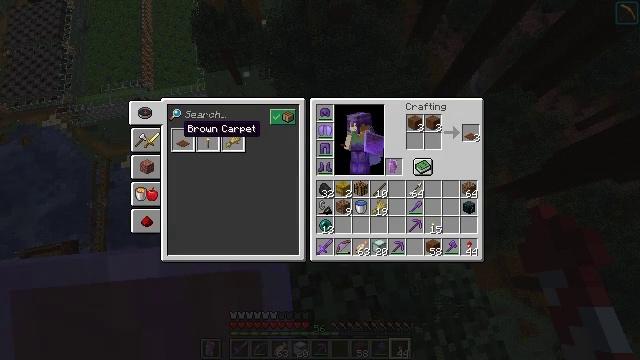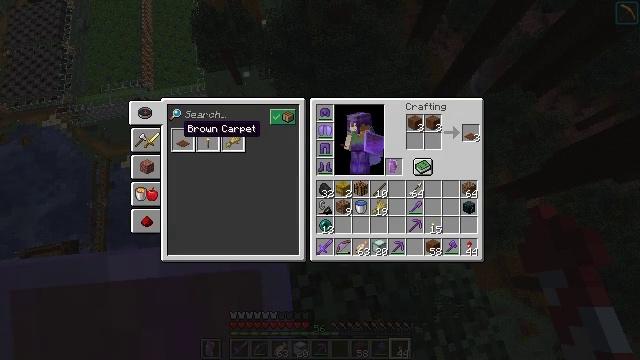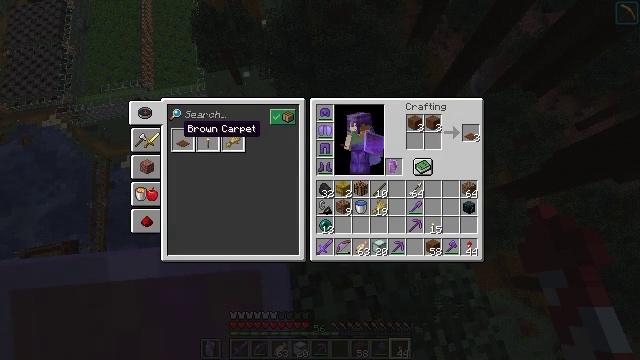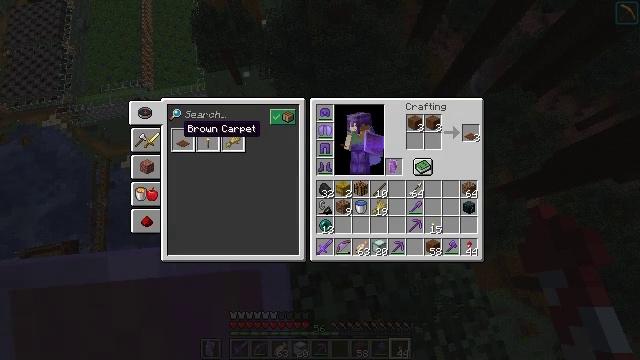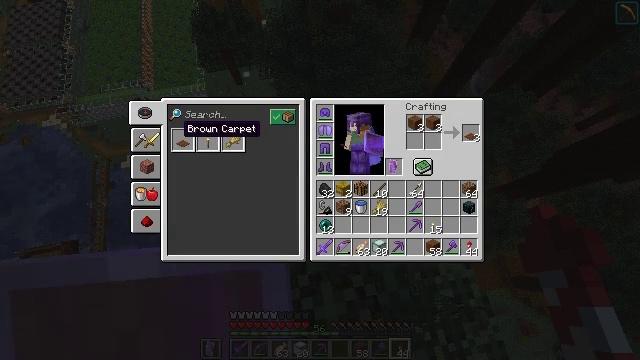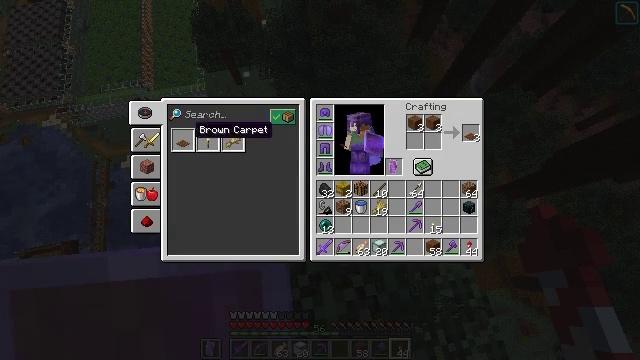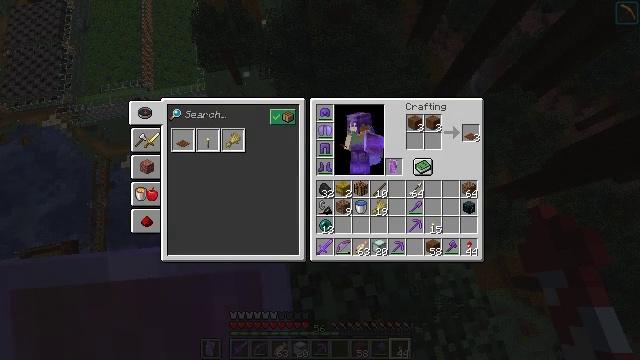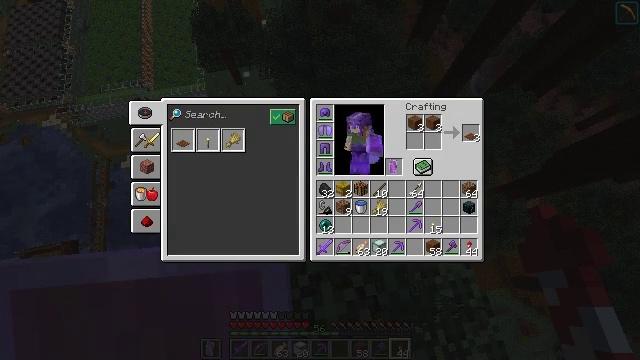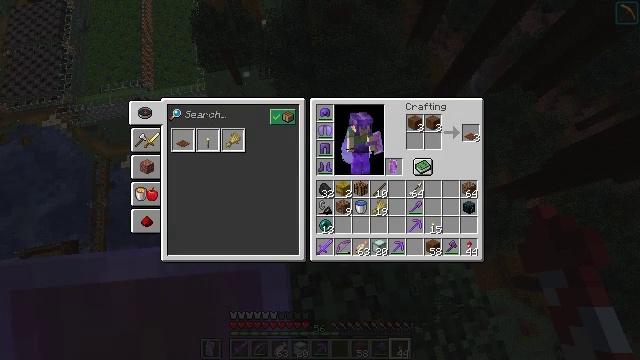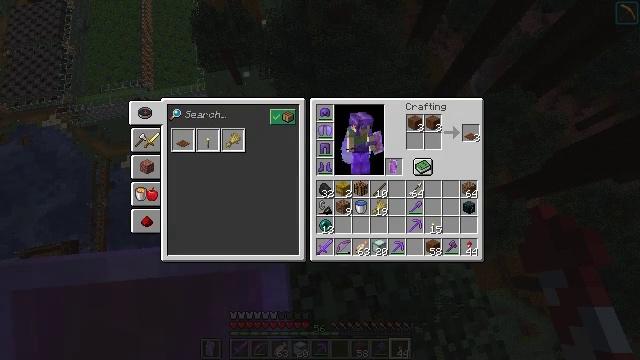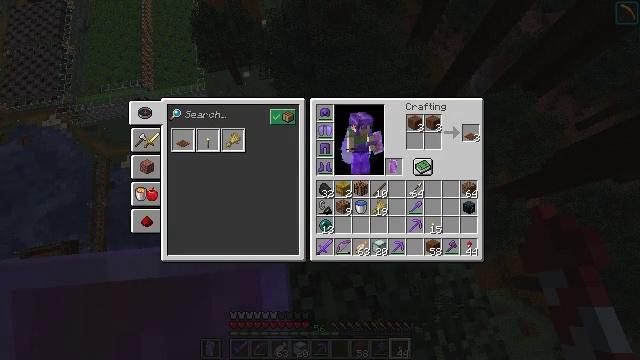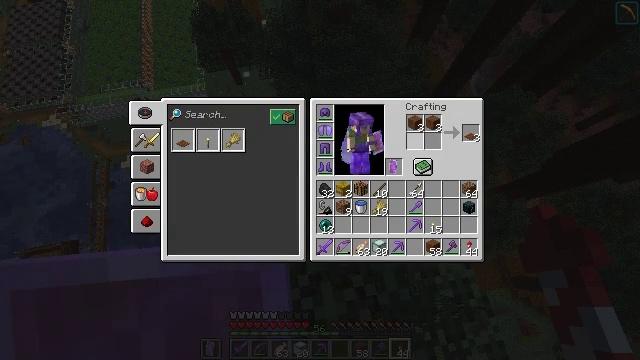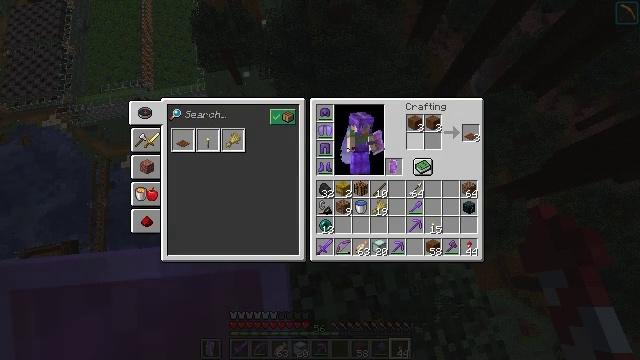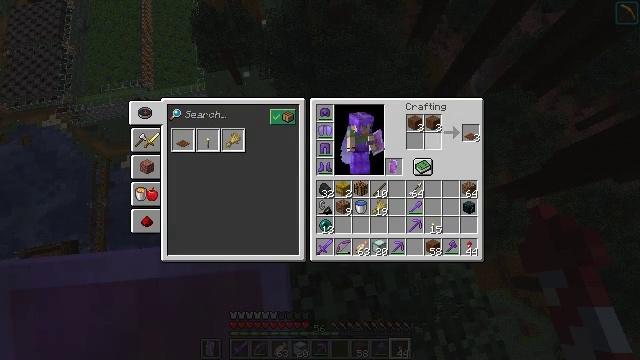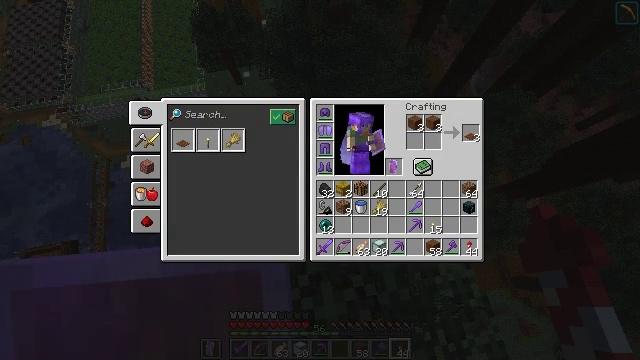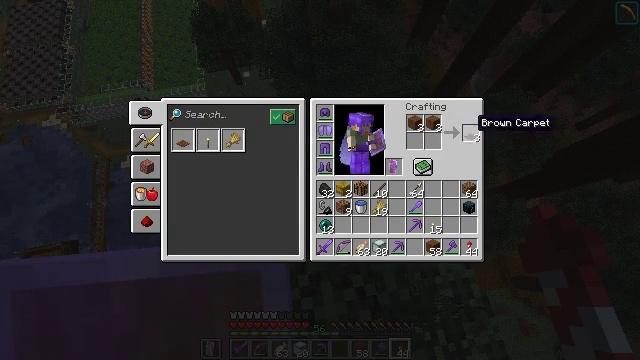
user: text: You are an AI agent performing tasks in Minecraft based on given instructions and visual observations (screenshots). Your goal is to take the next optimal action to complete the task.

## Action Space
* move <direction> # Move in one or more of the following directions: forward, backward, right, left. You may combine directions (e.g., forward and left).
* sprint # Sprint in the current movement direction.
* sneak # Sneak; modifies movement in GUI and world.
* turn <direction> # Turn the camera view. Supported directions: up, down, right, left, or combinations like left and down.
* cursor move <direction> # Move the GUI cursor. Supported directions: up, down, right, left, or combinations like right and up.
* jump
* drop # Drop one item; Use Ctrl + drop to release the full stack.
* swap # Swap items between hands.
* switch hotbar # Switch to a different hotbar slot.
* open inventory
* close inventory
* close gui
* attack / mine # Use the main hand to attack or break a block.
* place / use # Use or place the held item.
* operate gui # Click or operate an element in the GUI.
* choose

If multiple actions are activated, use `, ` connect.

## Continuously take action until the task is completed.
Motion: motion action
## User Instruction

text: Craft a brown carpet.
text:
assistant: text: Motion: no_op
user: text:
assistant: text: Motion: no_op
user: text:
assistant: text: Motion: no_op
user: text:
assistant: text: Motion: no_op
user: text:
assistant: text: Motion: turn right
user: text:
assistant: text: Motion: turn right and down
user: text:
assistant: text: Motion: turn right
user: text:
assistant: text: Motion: no_op
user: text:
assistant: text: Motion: no_op
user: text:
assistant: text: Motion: sneak
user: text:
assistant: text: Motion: sneak
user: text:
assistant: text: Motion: sneak
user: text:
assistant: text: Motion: sneak, turn right
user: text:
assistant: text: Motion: sneak, turn right
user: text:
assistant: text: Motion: sneak, turn right
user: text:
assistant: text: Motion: sneak, turn right
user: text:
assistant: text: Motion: sneak
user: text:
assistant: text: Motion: sneak
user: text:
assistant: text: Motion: sneak
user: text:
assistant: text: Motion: sneak, turn left
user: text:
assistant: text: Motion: sneak, turn left
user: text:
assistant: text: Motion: sneak
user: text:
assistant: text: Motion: sneak
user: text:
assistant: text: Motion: sneak
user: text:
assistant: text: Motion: sneak
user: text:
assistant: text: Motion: sneak
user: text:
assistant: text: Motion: sneak
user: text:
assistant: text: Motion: sneak, attack / mine
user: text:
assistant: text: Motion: sneak, attack / mine
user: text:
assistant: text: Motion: sneak, attack / mine